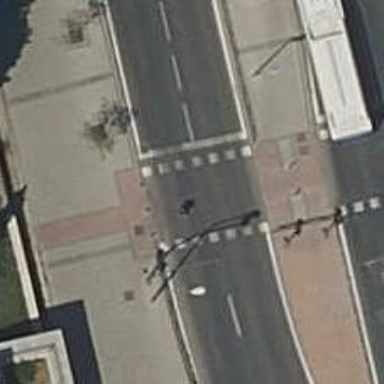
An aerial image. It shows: Road with traffic signals and zebra crossing with traffic signals.